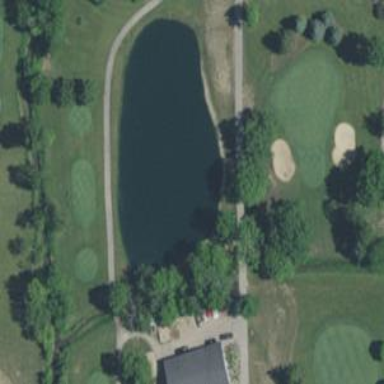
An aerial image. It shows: Water hazard on golf course. The hazard is natural water feature.